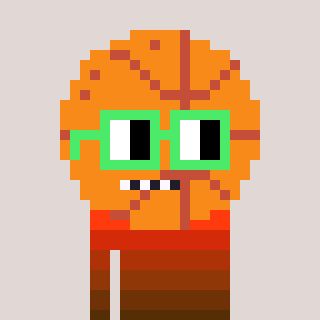
a pixel art character with square light green glasses, a basketball-shaped head and a darkpink-colored body on a warm background